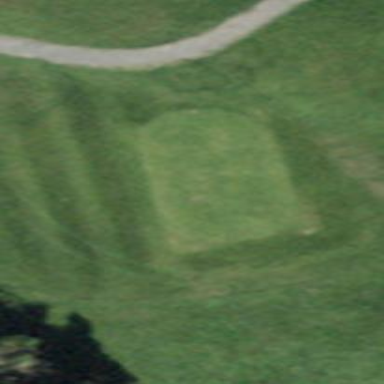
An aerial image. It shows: Golf tee.